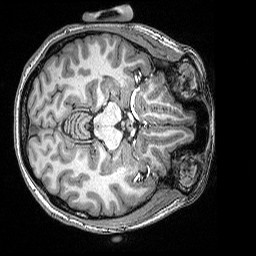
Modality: T1w
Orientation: axial